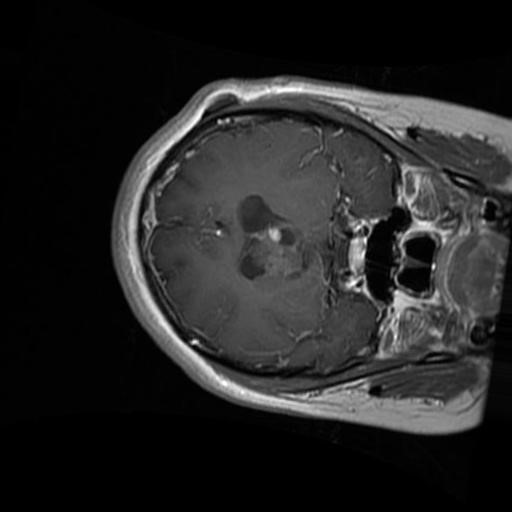
Label: brain_glioma